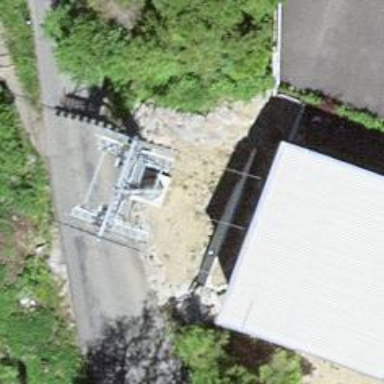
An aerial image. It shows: Pylon for aerialway.